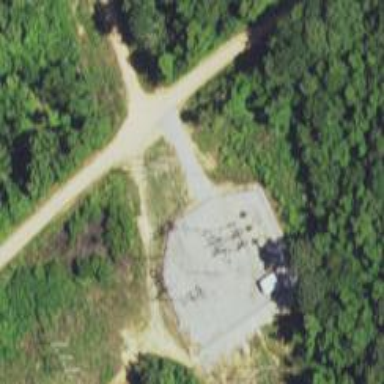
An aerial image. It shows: Fence surrounding compensation substation.